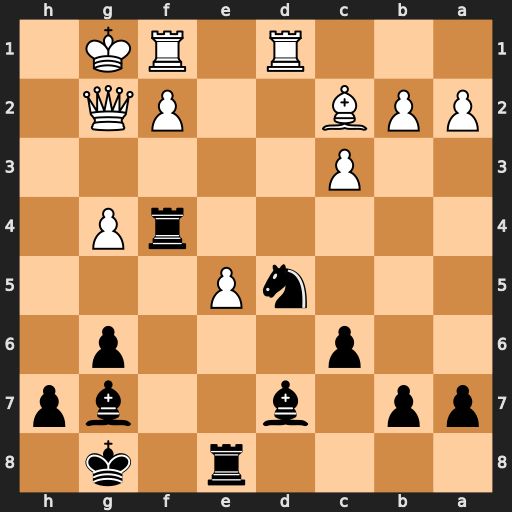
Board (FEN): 4r1k1/pp1b2bp/2p3p1/3nP3/5rP1/2P5/PPB2PQ1/3R1RK1
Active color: b
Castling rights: -
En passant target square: -
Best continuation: Rxg4 Qxg4 Bxg4